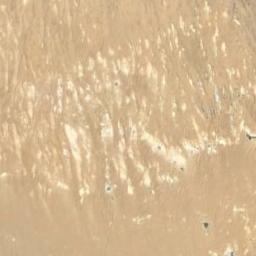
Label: desert